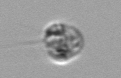
Label: Amoeba